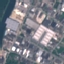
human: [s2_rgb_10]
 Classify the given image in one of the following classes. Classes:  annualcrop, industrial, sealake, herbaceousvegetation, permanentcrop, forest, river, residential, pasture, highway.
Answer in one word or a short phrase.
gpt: Industrial